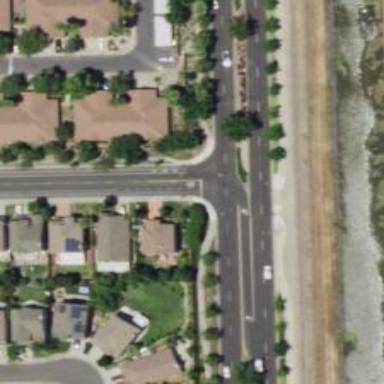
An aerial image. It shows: Secondary link road with asphalt surface.